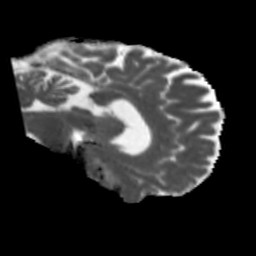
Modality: MD
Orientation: sagittal
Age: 49
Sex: male
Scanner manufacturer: siemens
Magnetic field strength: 3 T
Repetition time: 5.47 s
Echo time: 0.0854 s